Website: apple
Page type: address-validator
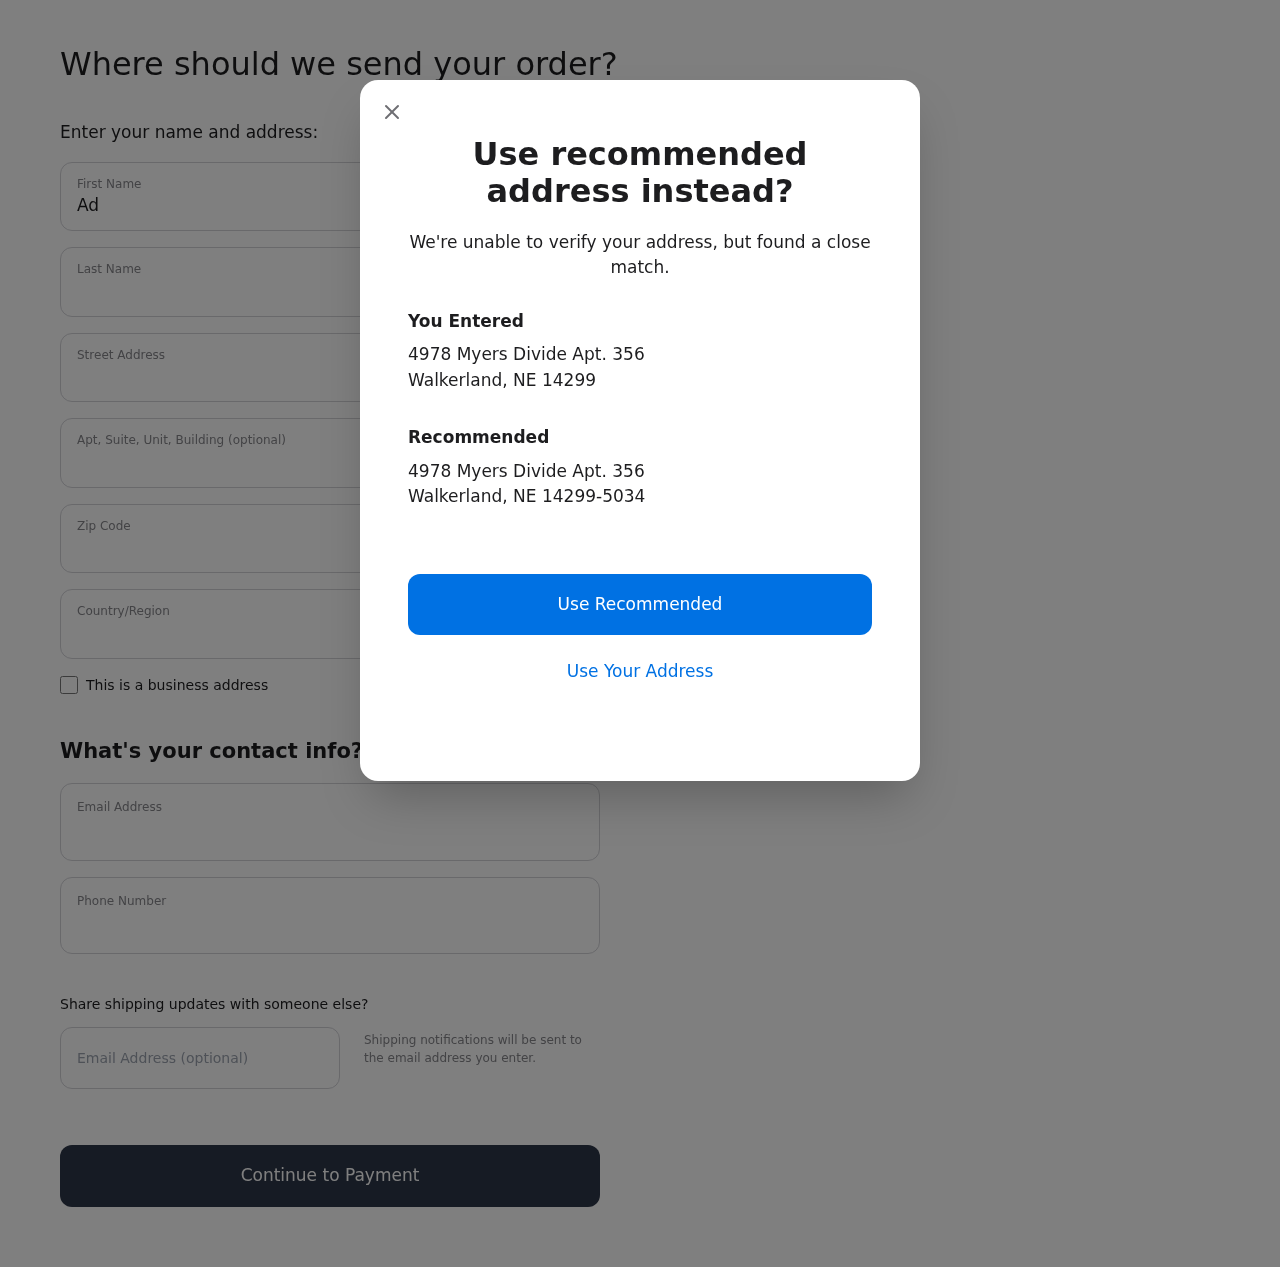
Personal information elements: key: PII_CITY
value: Walkerland
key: PII_COUNTRY
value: United States
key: PII_EMAIL
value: adriana_wheeler@yahoo.com
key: PII_FIRSTNAME
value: Adriana
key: PII_GIFT_EMAIL
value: christie.burgess@hotmail.com
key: PII_LASTNAME
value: Wheeler
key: PII_PHONE
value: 5384971424
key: PII_POSTCODE
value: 14299
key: PII_POSTCODE_FULL
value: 14299-5034
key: PII_STATE_ABBR
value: NE
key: PII_STREET
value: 4978 Myers Divide Apt. 356
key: PII_CITY2
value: Walkerland
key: PII_STATE_ABBR2
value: NE